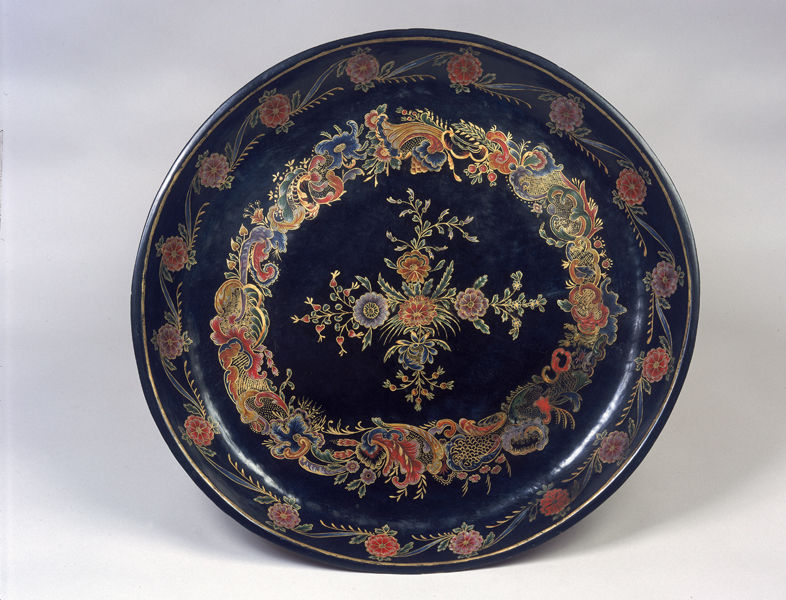
Titel: Tray (Batea)
Künstler: Salvador Solchaga
Standort: Amherst (Massachusetts, USA)
Institution: Mead Art Museum, Amherst College
Schlagwörter: blue, red, black, gold, green, yellow, flowers, pattern, pink, flower, orange, plants, color, purple, cross, roses, leaves, design, symmetry, colorful, engraving, circle, ceramic, floral, rose, chinese, dragon, china, dish, plate, round, oriental, border, vines, bowl, lily, object, navy blue, symmetric, buds, dark blue, decorated, inlaid, bloue, vones